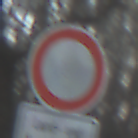
Verkehrszeichen: VerbotFahrzeugeAllerArt
Zusatzzeichen unten: BesondereFahrzeugeUndTransportgueter8
Umgebung: Outdoor, Nature
Tageszeit: SunriseSunset
Wetter: Clear
Licht: Natural
Jahreszeit: Winter
Kontrast: LowContrast